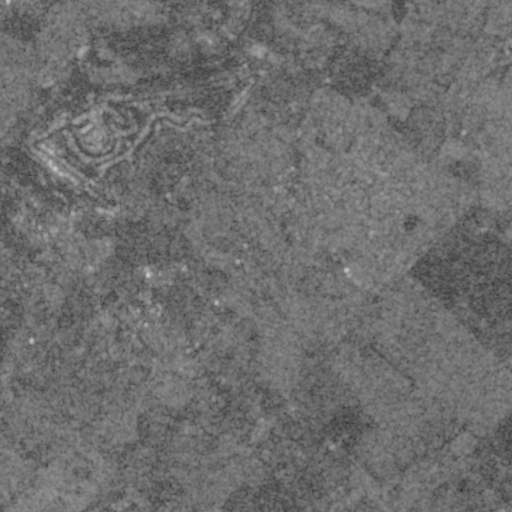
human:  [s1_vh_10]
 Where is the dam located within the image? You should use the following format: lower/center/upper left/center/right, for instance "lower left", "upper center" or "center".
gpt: The dam is located in the upper left of the image.
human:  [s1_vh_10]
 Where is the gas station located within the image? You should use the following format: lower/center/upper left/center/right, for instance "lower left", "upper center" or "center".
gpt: The gas station is located in the upper left of the image.
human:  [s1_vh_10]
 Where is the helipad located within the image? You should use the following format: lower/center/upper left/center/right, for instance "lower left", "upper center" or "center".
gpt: The helipad is located in the center left of the image.
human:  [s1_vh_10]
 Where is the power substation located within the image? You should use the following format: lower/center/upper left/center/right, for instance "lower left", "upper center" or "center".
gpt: The power substation is located in the upper center of the image.
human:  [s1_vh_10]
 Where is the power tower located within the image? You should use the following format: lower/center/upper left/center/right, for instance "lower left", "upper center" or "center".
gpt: The power tower is located in the upper of the image.
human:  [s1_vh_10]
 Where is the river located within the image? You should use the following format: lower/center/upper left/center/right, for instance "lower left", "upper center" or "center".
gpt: The river is located in the upper right of the image.
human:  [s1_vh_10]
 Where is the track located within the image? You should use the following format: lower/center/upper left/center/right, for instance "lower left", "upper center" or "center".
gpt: There is no track in the image.

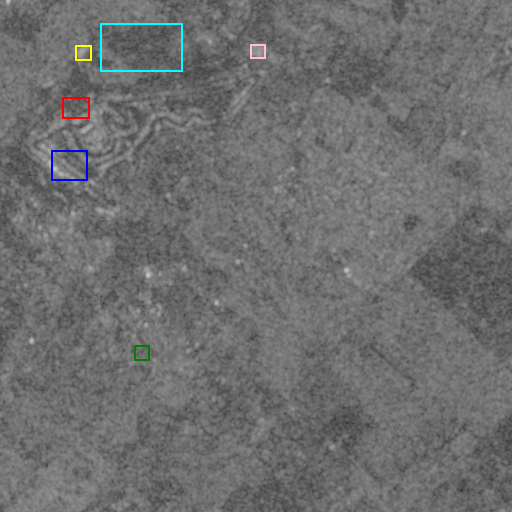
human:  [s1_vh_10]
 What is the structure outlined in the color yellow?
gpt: The structure outlined in yellow is a dam.
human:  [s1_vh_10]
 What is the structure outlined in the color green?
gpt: The structure outlined in green is a park.
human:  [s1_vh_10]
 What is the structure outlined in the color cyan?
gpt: The structure outlined in cyan is a parking lot.
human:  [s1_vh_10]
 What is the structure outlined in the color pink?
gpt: The structure outlined in pink is a power substation.
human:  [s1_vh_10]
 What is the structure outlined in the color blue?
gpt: The structure outlined in blue is a building.
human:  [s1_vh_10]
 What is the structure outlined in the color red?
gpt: The structure outlined in red is a road.
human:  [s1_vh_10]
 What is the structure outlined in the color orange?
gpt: There is no orange outline.